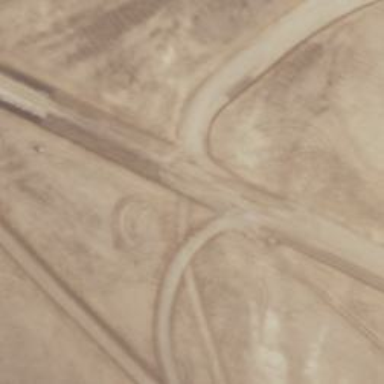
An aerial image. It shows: Raceway road.